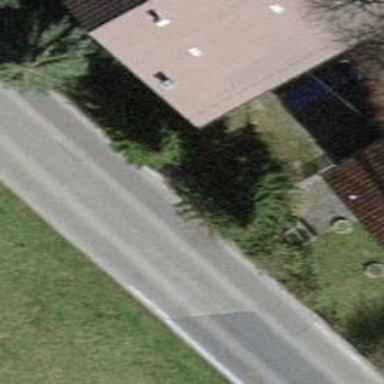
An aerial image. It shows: Secondary road with asphalt surface.